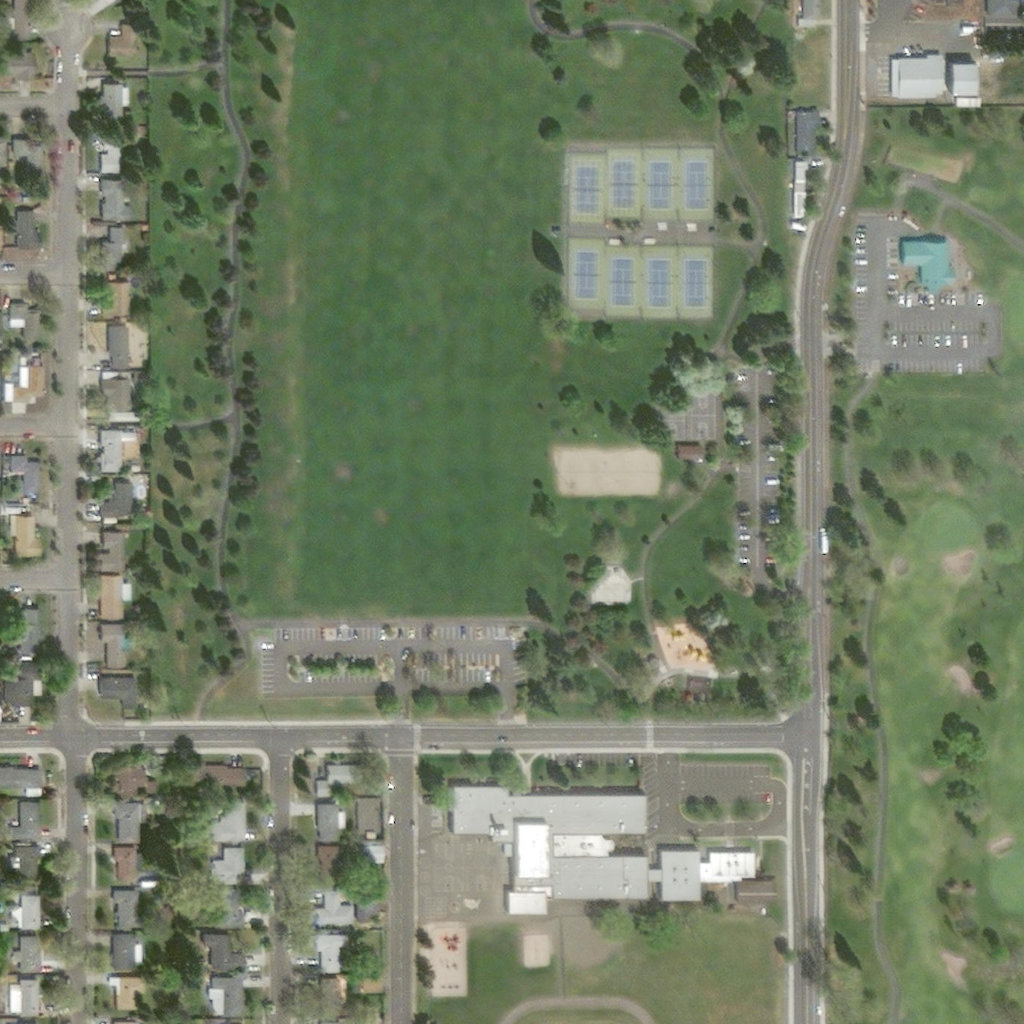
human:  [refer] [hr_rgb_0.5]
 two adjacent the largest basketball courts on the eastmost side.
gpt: <box>[[64, 37, 70, 43, 0]]</box>